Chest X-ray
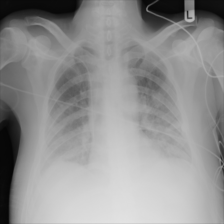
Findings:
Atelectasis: negative
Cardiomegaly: negative
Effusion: negative
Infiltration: negative
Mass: negative
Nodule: negative
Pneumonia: negative
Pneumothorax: negative
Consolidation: negative
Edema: negative
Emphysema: negative
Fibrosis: negative
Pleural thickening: negative
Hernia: negative